Question: Where did these "profiles" in the team explorer come from and how do I get rid of them? In one of my projects there are files seemingly split across multiple of these, and I don't know what they are, how they got there, or how to get rid of them.

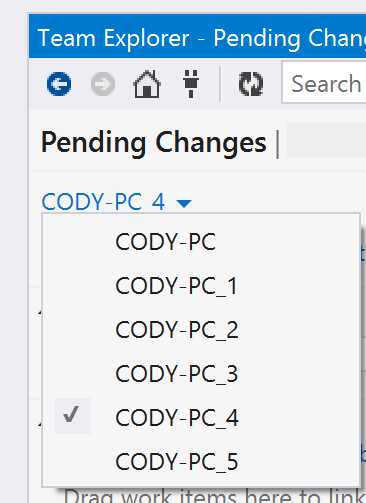
Answer: These are all the different work spaces that are created on your local machine. A workspaces is a local copy of your code base. <URL>
This tends to happen if you re-install or upgrade Visual Studio. At this point it is best if you do a cleanup, by deleting workspaces. However, be since there is a good chance that you will lose code that is not checked in.